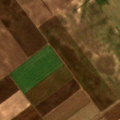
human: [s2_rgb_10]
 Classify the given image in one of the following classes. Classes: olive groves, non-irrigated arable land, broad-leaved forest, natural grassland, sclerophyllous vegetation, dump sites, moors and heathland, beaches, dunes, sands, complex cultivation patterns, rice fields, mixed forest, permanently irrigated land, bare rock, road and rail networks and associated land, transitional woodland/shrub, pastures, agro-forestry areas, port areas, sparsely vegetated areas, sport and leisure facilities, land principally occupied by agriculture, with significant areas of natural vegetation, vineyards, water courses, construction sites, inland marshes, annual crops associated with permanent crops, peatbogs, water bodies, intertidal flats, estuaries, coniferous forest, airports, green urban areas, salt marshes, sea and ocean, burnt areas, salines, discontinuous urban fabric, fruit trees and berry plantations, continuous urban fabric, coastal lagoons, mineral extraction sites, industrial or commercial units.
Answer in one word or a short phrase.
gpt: non-irrigated arable land